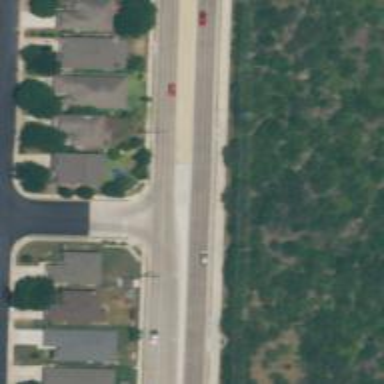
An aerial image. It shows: Unmarked crossing on the road.